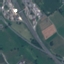
Land use / land cover: Highway